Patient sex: F
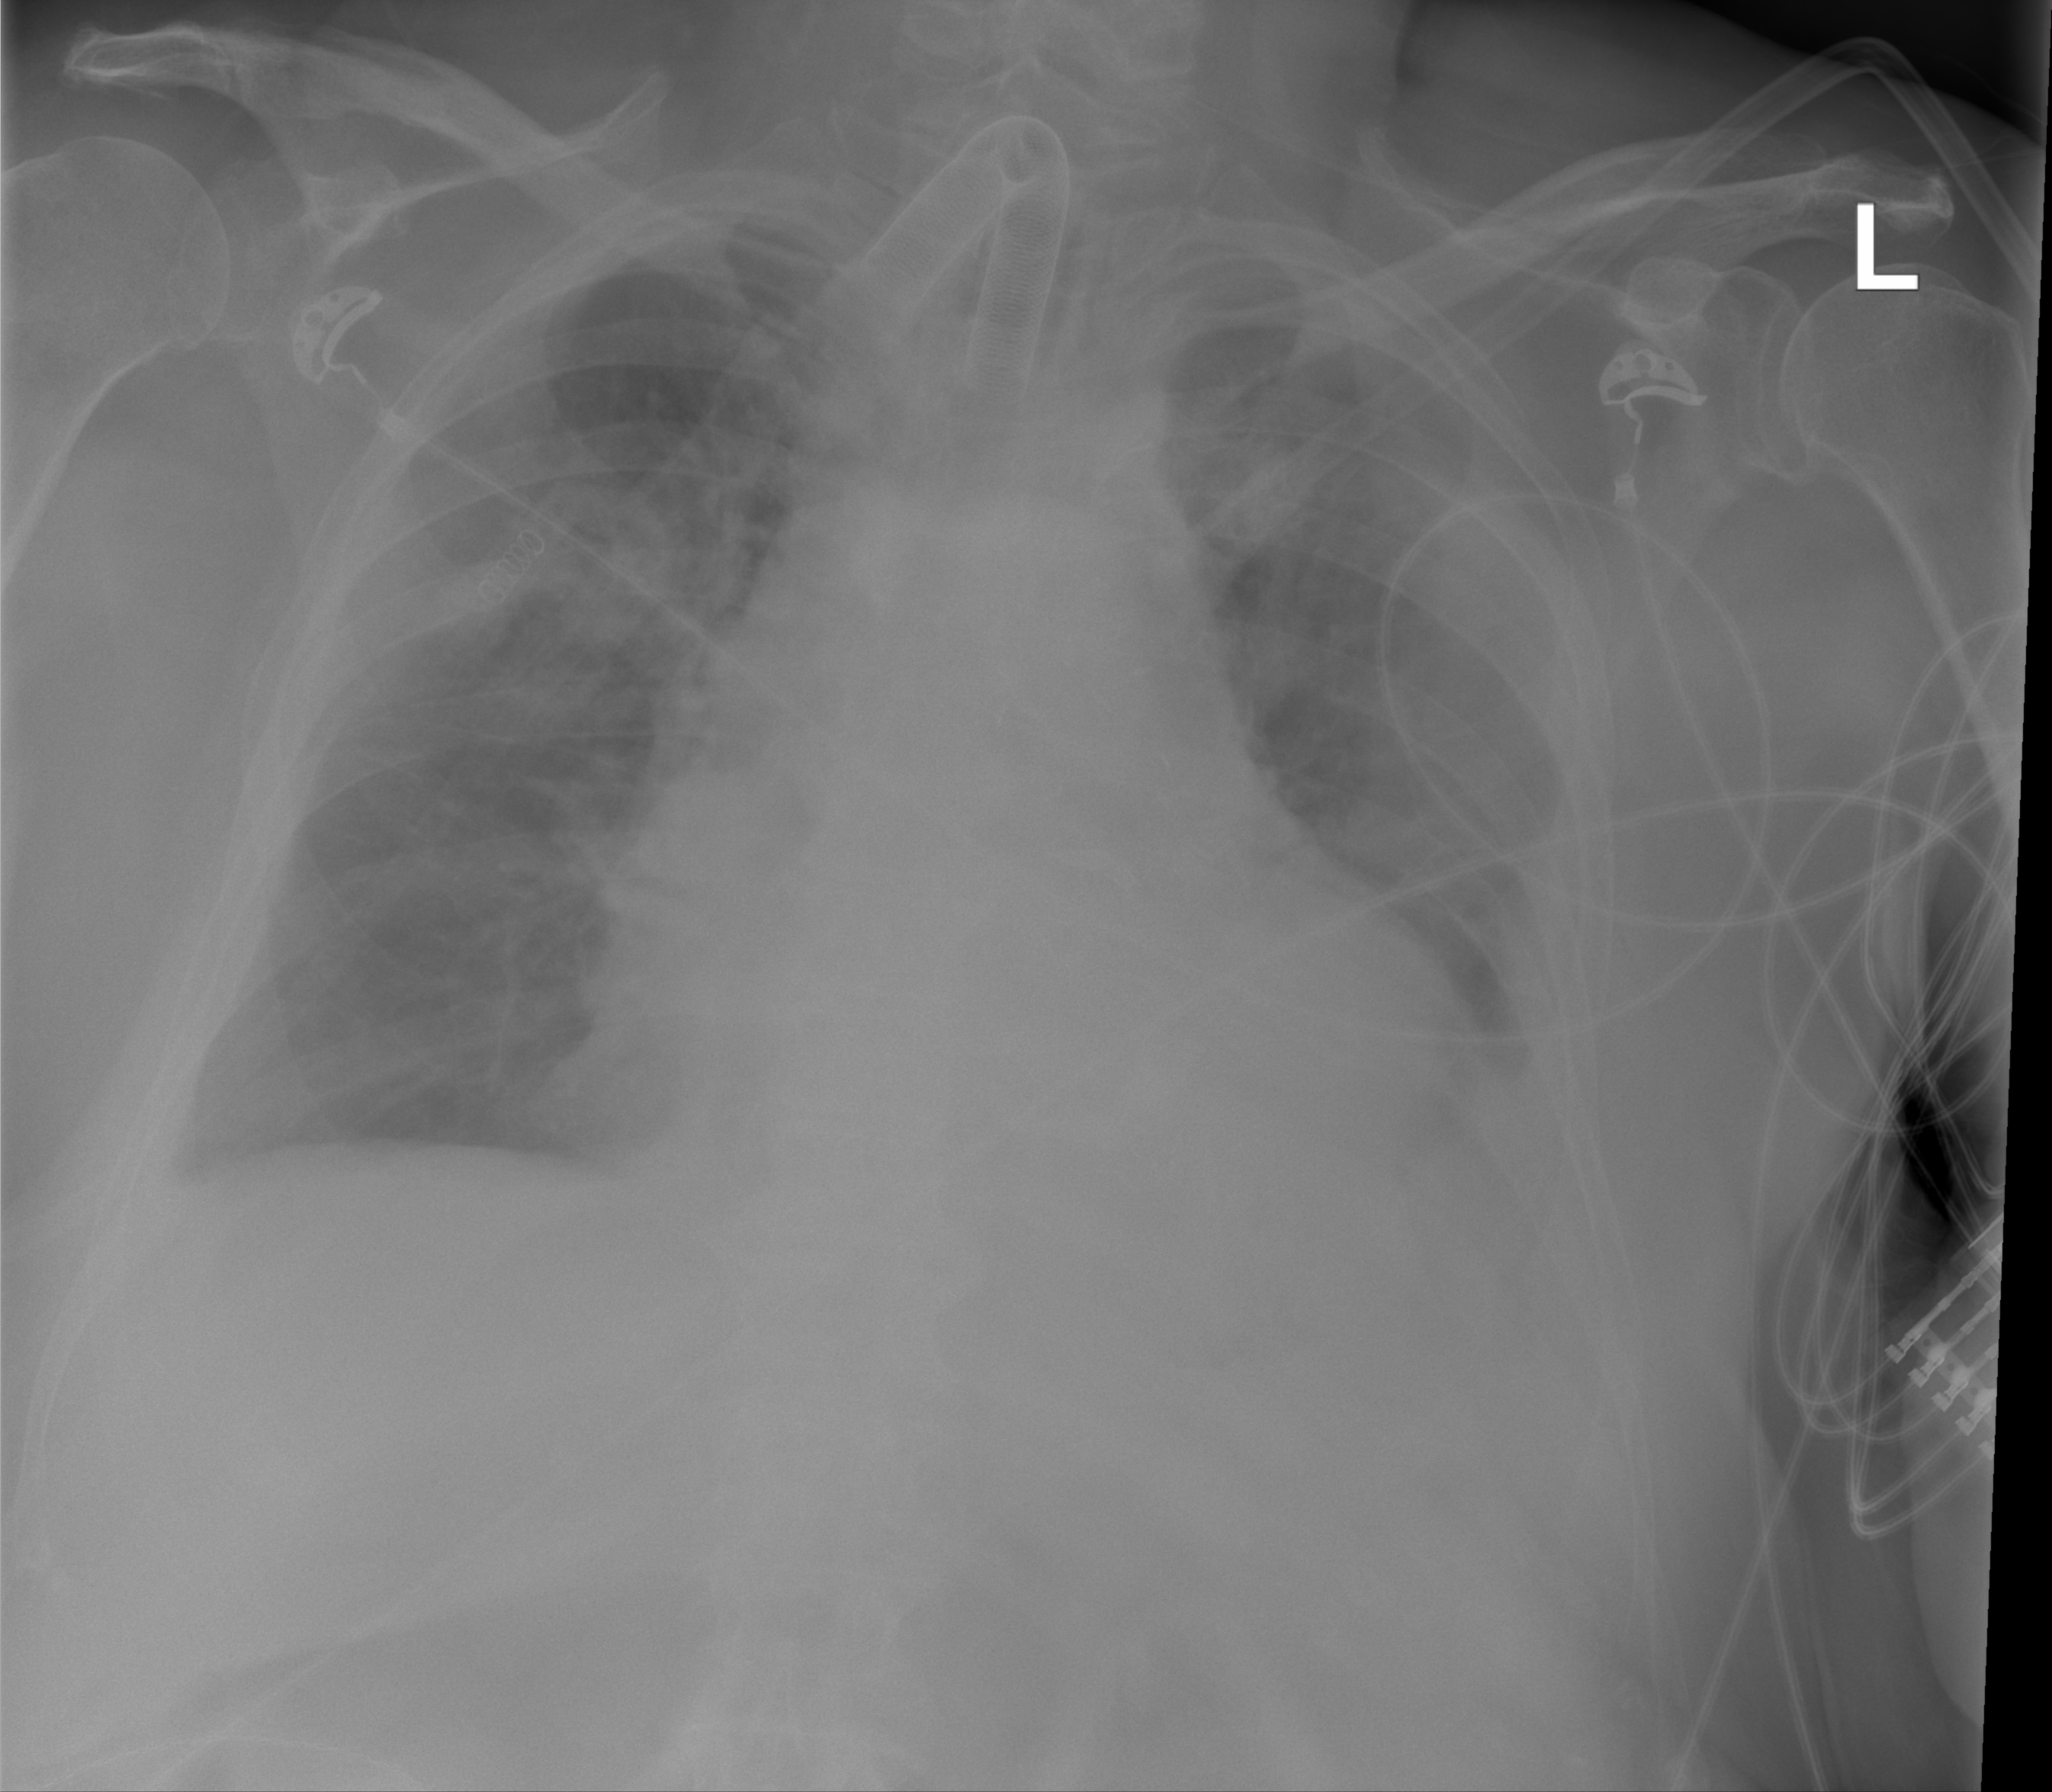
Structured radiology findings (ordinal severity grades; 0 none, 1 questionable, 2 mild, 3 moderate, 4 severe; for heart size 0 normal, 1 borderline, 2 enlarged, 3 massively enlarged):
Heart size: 2
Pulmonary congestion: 2
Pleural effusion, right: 2
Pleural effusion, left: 2
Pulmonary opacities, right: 0
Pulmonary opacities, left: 0
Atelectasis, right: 0
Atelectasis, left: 2